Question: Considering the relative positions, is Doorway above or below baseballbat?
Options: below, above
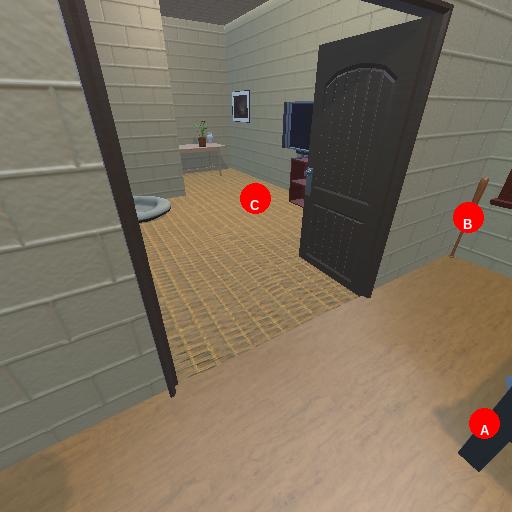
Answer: below